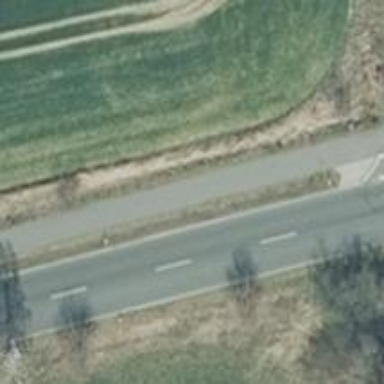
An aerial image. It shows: Smoothly paved residential road.